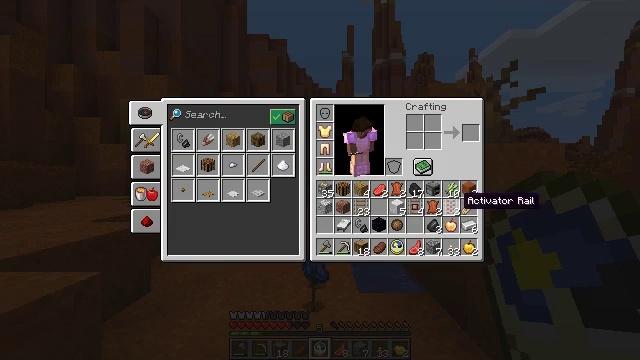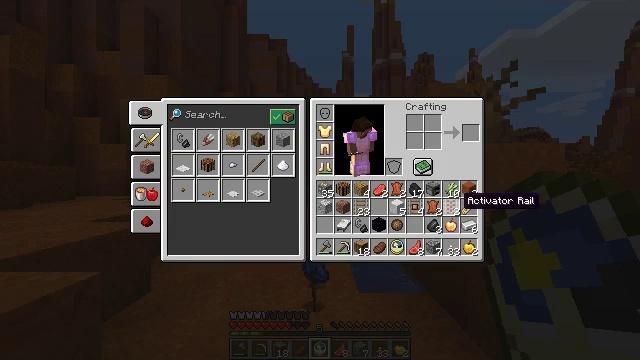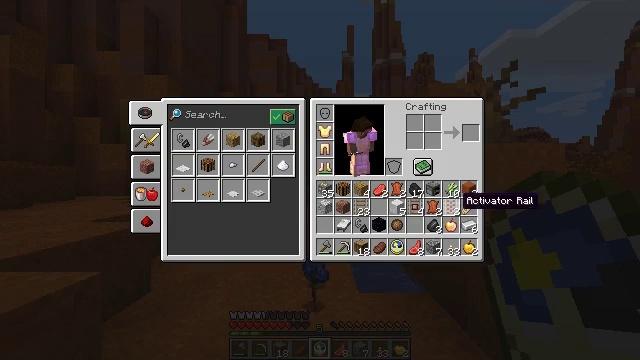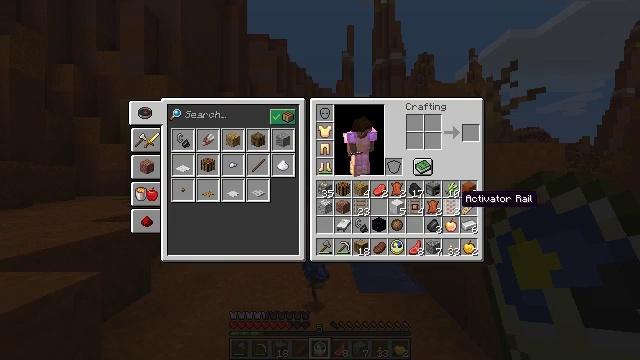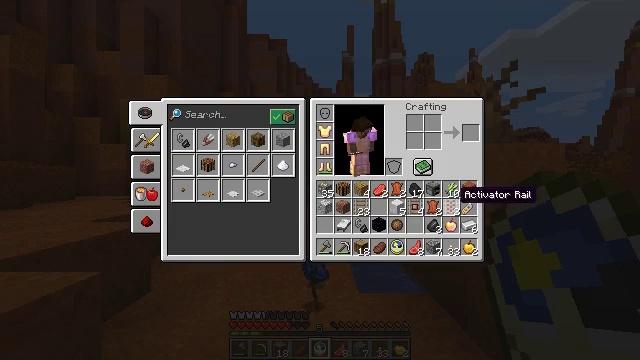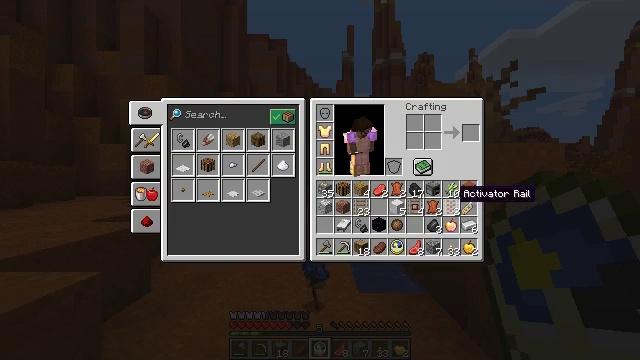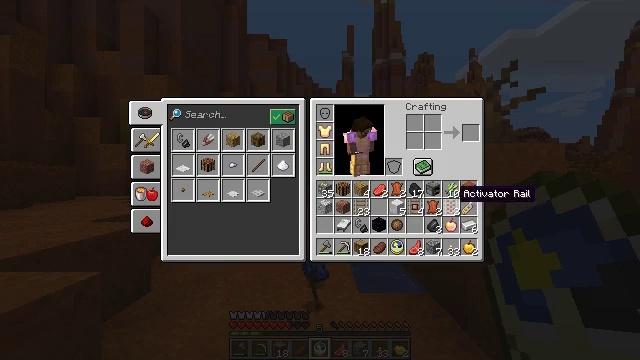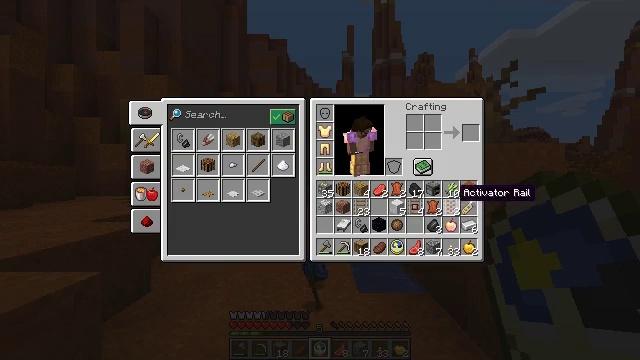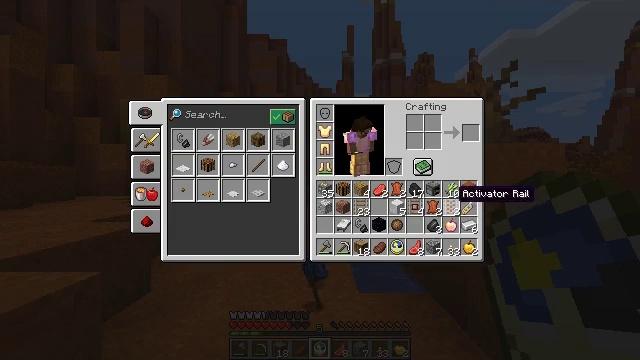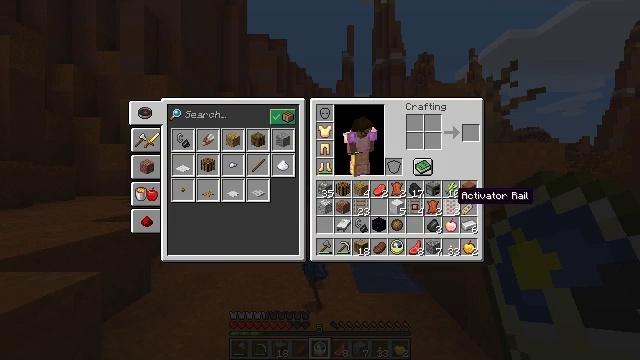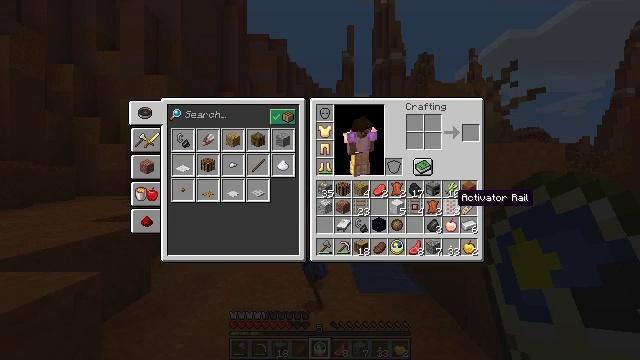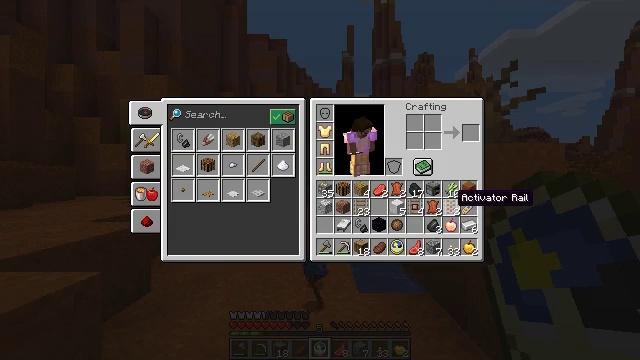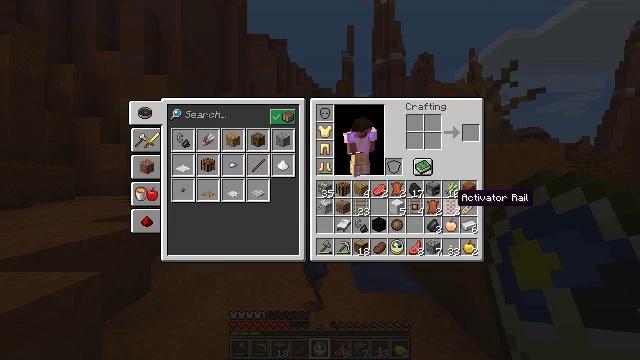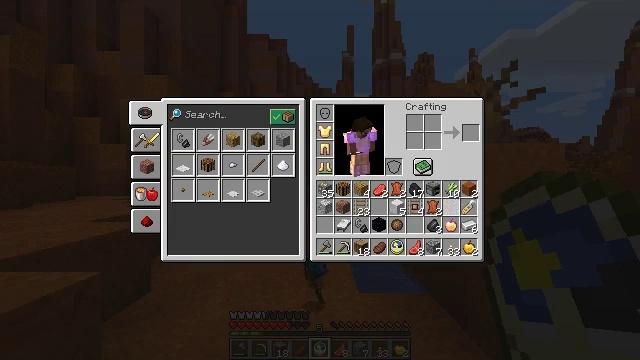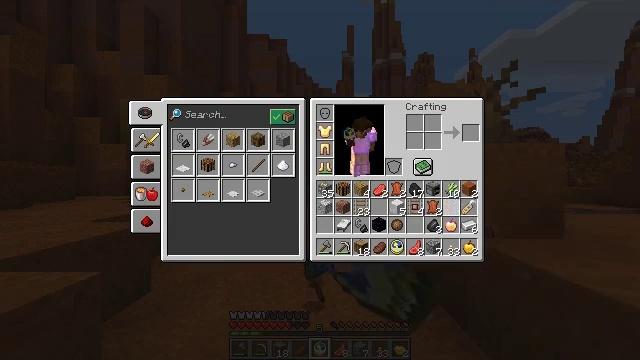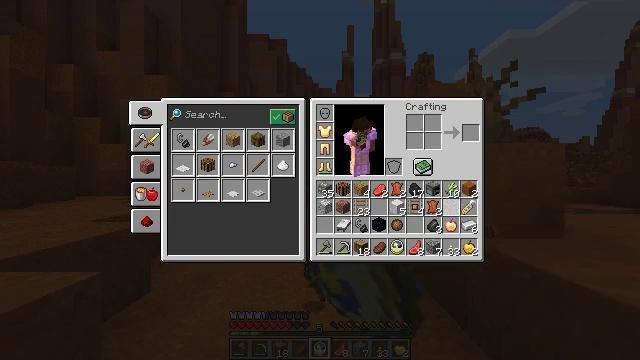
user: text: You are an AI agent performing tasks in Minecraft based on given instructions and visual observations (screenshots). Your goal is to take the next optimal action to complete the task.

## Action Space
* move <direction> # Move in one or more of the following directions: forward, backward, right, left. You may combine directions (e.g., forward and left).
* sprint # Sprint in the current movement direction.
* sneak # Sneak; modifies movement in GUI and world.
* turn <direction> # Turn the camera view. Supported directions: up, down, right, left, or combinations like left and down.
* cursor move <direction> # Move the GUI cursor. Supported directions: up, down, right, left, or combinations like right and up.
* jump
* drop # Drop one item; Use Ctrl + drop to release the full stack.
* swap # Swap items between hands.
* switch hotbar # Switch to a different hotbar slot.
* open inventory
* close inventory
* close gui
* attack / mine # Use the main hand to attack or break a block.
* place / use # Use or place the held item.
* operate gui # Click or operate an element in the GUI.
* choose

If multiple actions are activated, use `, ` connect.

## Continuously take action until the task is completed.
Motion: motion action
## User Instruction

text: Remove an activator rail from the inventory.
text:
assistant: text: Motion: sprint
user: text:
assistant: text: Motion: sprint
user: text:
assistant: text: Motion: sprint
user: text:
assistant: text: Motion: sprint
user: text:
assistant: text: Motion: sprint
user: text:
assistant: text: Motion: sprint
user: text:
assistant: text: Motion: sprint
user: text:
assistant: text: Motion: sprint
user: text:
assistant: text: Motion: sprint
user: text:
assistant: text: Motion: sprint
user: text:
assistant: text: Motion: sprint
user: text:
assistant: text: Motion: sprint
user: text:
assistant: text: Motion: sprint, drop
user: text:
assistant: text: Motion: sprint, drop
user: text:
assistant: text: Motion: sprint, drop
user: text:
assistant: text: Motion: sprint
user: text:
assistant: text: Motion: sprint
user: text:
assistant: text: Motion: sprint